Question: I was expecting that when I use Alt+mnemonic that the related radio button would become focused and selected. My expectations are based on my knowledge of how mnemonics work in Swing. Are my expectation wrong?
In my example code below I set the number of each radio button to be the mnemonic.
1. "Option 1" is selected when the program starts.
2. When I use Alt+3, the program beeps at me, all the mnemonics become underlined and "Option 3" becomes focused but NOT selected. The GUI now looks like this:

1. If I just type 2, "Option 2 becomes focused, but NOT selected.
Here is the code:
'''
import javafx.application.Application;
import javafx.stage.Stage;
import javafx.scene.*;
import javafx.scene.control.*;
import javafx.scene.layout.*;
import javafx.scene.image.*;
import javafx.scene.input.*;
import javafx.scene.effect.*;
import javafx.scene.paint.*;
import javafx.beans.value.*;
import javafx.geometry.*;
import javafx.event.*;
public class RadioButtonSSCCE extends Application
{
public Parent createScene()
{
ToggleGroup group = new ToggleGroup();
RadioButton rb1 = new RadioButton( "Option _1" );
rb1.setUserData("Option 1 selected");
rb1.setToggleGroup( group );
RadioButton rb2 = new RadioButton( "Option _2" );
rb2.setUserData("Option 2 selected");
rb2.setToggleGroup( group );
RadioButton rb3 = new RadioButton( "Option _3" );
rb3.setUserData("Option 3 selected");
rb3.setToggleGroup( group );
VBox root = new VBox(5);
root.setAlignment(Pos.CENTER);
root.getChildren().addAll(rb1, rb2, rb3);
ChangeListener<Toggle> cl = new ChangeListener<Toggle>()
{
@Override
public void changed(ObservableValue<? extends Toggle> ov, Toggle old_toggle, Toggle new_toggle)
{
if (group.getSelectedToggle() != null)
{
String text = group.getSelectedToggle().getUserData().toString();
System.out.println( text );
}
}
};
group.selectedToggleProperty().addListener(cl);
rb1.setSelected( true );
return root;
}
@Override
public void start(Stage primaryStage)
{
Scene scene = new Scene(createScene(), 125, 125);
primaryStage.setScene(scene);
primaryStage.setTitle("Radio Button SSCCE");
primaryStage.show();
}
public static void main(String[] args)
{
launch(args);
}
}
'''
I have found that in order to invoke the mnemonic I have to:
1. press and release the Alt key. Now the mnemonic of each radio button is underlined.
2. press the number and the radio button becomes focused. However, I now need to use the space bar to select the radio button.
Why do I need to press the space bar? Should the radio button not be selected when the mnemonic is pressed?
Also, why can't I just use Alt+mnemonic as a single key combination to select a radio button?
Is my code wrong?
Edit:
The action is the key to selecting the radio button. I created a generic action to be shared by all buttons:
'''
EventHandler<ActionEvent> onAction = new EventHandler<ActionEvent>()
{
@Override
public void handle(ActionEvent e)
{
RadioButton button = (RadioButton)e.getSource();
button.setSelected(true);
}
};
rb1.setOnAction( onAction );
rb2.setOnAction( onAction );
rb3.setOnAction( onAction );
'''
Since the radio buttons are part of a button group I didn't want the ability to unselect a button.
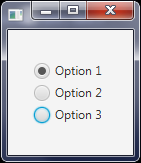
Answer: The 'Mnemonic' in JavaFX fires an <URL>.
'''
rb1.setOnAction(event -> rb1.setSelected(!rb1.isSelected()));
'''